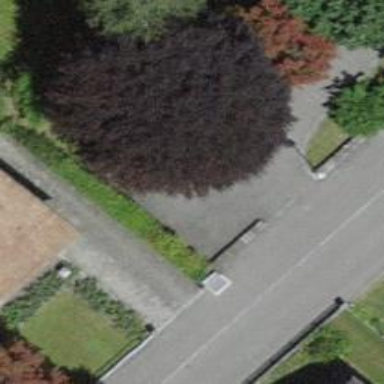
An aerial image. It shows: Fountain.